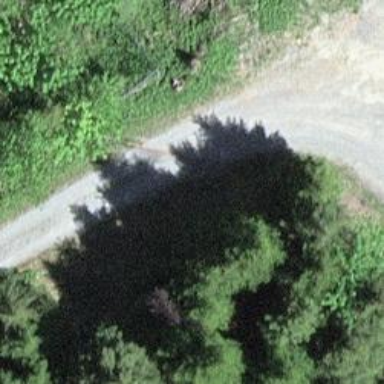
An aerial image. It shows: Gravel track with track type of grade3.